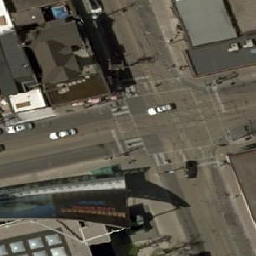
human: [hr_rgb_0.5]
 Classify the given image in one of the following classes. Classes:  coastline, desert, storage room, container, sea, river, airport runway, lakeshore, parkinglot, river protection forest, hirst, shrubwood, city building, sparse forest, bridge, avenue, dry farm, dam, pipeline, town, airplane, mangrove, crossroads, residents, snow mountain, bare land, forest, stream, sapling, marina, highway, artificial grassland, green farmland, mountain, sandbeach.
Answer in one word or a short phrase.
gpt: crossroads